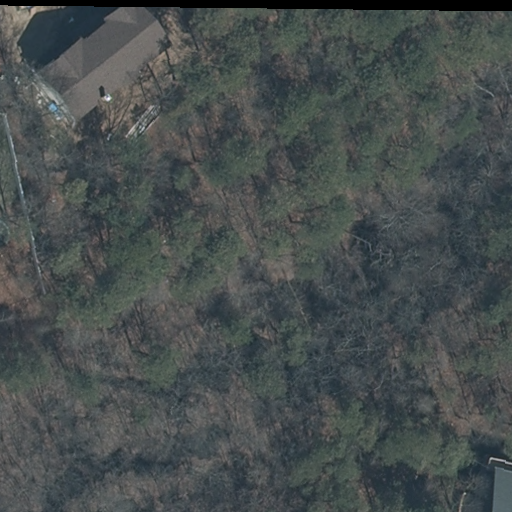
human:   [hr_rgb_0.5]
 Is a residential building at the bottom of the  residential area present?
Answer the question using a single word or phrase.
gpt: yes

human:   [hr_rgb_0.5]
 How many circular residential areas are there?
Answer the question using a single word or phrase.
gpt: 0

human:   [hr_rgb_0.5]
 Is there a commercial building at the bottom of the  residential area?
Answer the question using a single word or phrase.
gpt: no

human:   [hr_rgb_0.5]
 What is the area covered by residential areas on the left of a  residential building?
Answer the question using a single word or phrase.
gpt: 0m2

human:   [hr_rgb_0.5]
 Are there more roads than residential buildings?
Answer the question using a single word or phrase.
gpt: no

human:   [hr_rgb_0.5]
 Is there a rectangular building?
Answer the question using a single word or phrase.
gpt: yes

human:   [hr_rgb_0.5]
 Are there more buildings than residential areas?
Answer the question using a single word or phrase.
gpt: yes

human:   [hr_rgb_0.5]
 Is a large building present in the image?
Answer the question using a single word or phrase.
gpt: no

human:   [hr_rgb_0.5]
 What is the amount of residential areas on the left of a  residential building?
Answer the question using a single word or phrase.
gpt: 0

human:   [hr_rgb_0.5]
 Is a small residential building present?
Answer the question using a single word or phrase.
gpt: no

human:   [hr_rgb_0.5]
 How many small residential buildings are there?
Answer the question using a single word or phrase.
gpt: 0

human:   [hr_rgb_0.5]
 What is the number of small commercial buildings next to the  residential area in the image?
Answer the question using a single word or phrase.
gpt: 0

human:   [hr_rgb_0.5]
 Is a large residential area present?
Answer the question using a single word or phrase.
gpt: no

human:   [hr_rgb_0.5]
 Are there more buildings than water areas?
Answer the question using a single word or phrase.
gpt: yes

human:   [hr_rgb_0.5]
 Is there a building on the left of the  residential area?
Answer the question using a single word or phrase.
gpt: yes

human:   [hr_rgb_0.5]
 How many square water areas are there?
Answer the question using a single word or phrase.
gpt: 0

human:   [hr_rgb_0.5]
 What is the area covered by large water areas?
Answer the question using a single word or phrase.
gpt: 0m2

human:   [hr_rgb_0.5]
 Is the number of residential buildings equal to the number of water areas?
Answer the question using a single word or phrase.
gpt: no

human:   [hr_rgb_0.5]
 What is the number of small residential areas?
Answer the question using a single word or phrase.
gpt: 0

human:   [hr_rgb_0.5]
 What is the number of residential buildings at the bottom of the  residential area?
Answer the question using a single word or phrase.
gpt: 1

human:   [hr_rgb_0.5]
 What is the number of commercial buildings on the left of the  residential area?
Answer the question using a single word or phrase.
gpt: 0

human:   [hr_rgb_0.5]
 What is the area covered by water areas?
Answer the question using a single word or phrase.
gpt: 0m2

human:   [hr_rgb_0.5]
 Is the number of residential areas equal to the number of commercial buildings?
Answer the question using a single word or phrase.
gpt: no

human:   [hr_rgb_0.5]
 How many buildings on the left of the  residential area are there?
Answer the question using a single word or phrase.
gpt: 2

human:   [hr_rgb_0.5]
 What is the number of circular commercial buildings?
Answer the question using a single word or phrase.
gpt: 0

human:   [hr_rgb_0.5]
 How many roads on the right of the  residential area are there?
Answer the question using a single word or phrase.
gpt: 0

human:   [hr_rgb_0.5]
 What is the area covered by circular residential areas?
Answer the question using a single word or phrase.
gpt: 0m2

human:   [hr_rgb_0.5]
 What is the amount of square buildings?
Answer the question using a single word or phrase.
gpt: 0

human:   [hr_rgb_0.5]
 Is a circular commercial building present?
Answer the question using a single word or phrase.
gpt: no

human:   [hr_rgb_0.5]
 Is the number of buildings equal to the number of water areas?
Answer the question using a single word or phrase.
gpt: no

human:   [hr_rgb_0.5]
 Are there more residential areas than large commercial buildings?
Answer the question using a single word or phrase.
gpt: yes

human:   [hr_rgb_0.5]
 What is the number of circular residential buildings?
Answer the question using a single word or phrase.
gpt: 0

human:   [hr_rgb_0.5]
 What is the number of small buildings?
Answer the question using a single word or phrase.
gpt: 0

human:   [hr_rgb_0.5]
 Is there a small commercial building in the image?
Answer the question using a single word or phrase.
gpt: no

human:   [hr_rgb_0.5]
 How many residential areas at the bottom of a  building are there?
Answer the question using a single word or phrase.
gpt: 0

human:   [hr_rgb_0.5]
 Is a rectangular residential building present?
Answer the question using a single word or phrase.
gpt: yes

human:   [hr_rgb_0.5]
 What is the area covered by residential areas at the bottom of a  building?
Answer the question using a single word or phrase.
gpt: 0m2